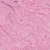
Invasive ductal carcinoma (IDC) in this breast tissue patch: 0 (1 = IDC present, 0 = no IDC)